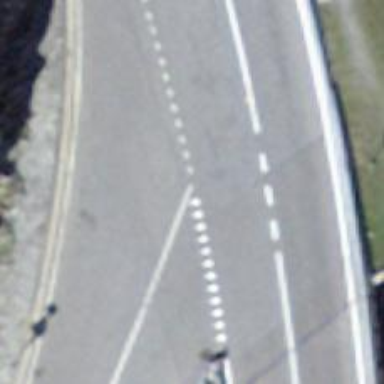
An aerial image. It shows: Road with "give way" sign.